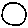
Label: circle